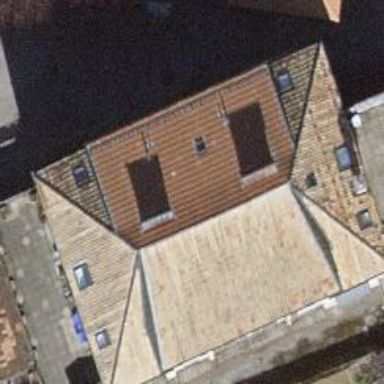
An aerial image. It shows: Hipped-roof building with apartments.